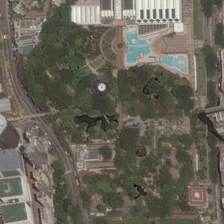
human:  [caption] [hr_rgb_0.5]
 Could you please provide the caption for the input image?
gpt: the trees are green, the lake is green and the buildings are colorful .

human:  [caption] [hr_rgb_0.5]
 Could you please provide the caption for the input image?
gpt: this is a park in the city .

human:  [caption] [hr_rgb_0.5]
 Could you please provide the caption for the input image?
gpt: this is a park in the city .

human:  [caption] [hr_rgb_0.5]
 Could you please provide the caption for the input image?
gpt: some buildings are in two sides of a park with many green trees and a pond .

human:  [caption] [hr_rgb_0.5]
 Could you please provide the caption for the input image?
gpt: some buildings are in two sides of a park with many green trees and a pond .